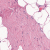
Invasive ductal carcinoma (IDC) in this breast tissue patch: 0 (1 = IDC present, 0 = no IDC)